Interaction volume radius: 5 \u00c5
Interaction volume height: 15 \u00c5
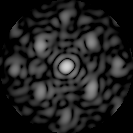
Disorder parameter: 0.4861